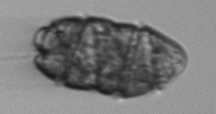
Label: Margalefidinium